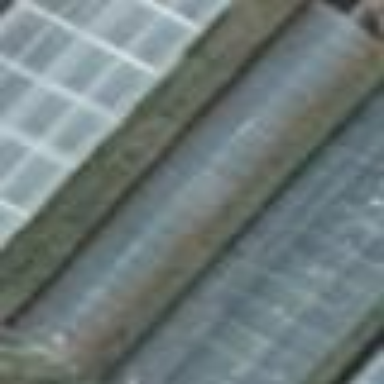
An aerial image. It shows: Greenhouse with round-shaped roof oriented along its structure.